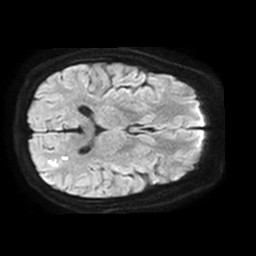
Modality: TRACE
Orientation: axial
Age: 41
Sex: female
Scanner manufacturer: philips
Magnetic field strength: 1.5 T
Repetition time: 3.4 s
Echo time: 0.06922 s